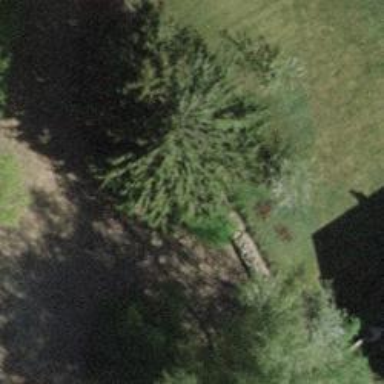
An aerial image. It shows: Needle-leaved tree in natural setting.